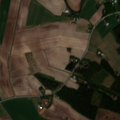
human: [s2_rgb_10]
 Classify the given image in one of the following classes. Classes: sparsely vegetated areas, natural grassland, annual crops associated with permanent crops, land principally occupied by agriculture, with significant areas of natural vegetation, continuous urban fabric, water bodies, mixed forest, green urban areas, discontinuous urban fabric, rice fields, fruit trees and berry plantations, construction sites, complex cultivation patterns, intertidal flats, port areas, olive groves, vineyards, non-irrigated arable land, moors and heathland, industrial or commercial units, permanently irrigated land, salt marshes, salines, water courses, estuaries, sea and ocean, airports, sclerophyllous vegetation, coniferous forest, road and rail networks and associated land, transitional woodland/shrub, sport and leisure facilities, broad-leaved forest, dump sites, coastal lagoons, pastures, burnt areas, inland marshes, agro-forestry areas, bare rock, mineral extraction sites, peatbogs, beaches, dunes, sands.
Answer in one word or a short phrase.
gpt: non-irrigated arable land, land principally occupied by agriculture, with significant areas of natural vegetation, coniferous forest